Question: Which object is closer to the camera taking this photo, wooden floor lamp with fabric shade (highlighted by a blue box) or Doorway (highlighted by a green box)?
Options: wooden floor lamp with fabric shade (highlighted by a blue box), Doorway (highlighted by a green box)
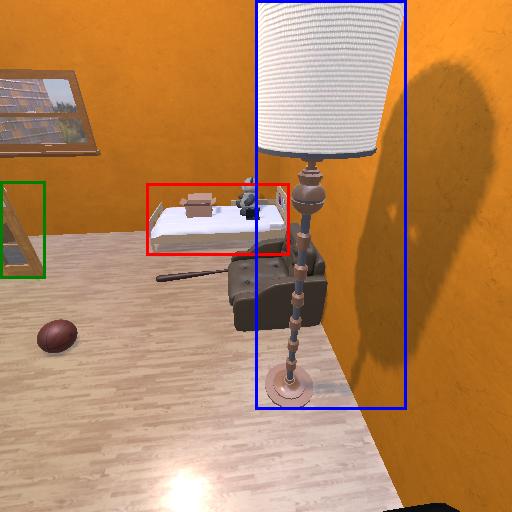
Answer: wooden floor lamp with fabric shade (highlighted by a blue box)